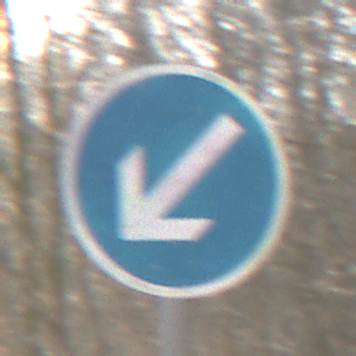
Verkehrszeichen: VorgeschriebeneVorbeifahrtLinks
Umgebung: Outdoor, Nature
Tageszeit: MorningAfternoon
Wetter: Clear
Licht: Natural
Jahreszeit: Winter
Kontrast: HighContrast